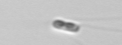
Label: Chaetoceros_subtilis